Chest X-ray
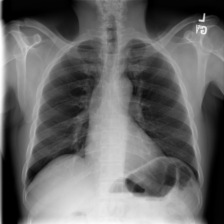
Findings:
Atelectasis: negative
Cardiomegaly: negative
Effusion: negative
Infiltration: negative
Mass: negative
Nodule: negative
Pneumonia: negative
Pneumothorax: negative
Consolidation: negative
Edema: negative
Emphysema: negative
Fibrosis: negative
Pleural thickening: negative
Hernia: negative